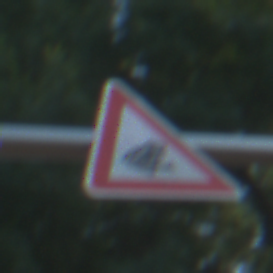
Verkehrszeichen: AmphibienwanderungLinks
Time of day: MorningAfternoon
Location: Outdoor (RoadRail)
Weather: Clear
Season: NotSpecified
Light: Natural